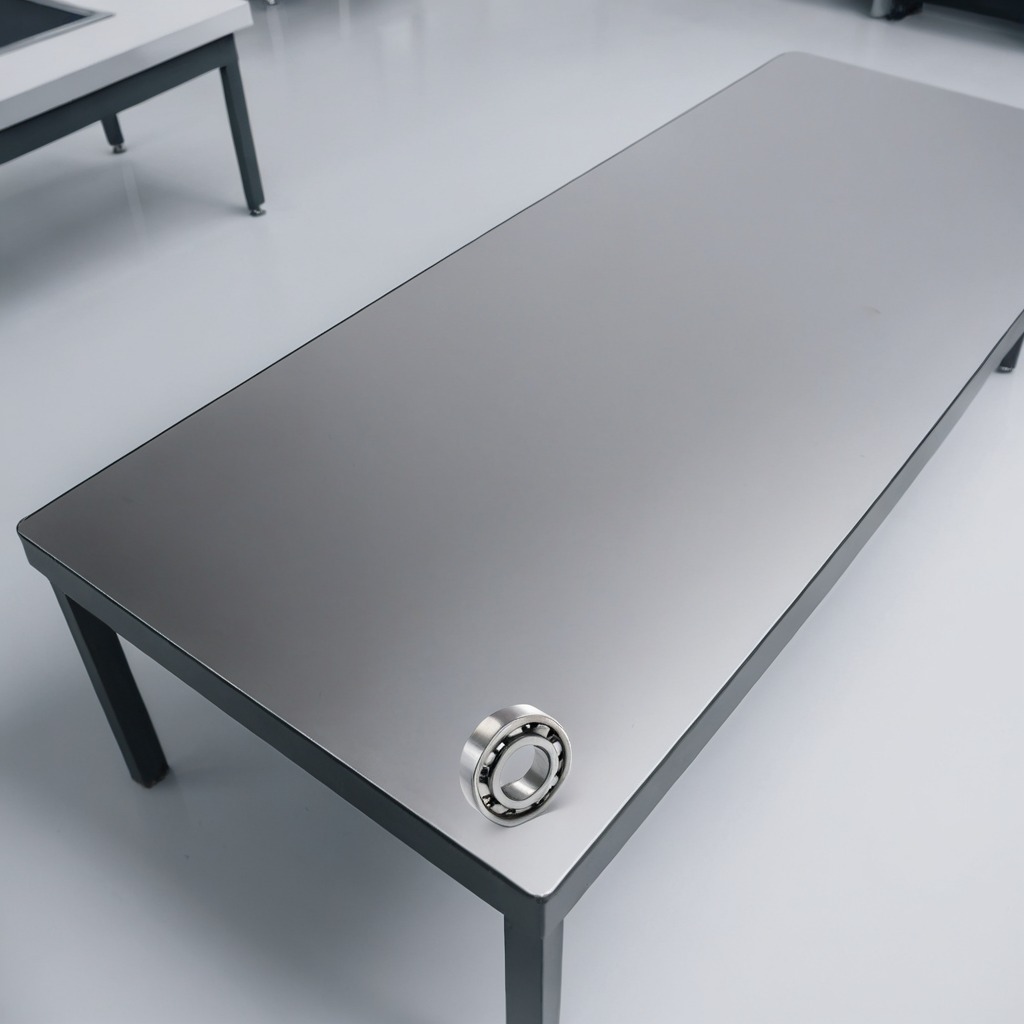
A metal ball bearing is lying on a stainless steel table in a high-end prototyping lab.